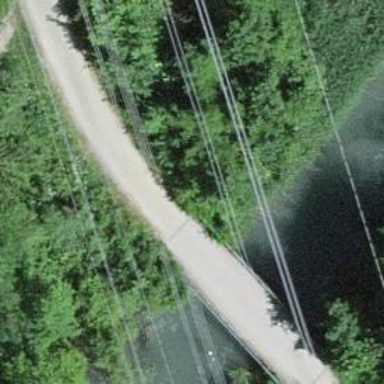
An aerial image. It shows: Track road with pebblestone surface on bridge with grade2 tracktype.